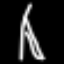
Label: The Eiffel Tower